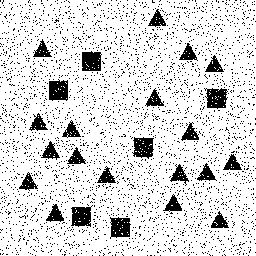
Squares: 6
Triangles: 18
Stars: 0
Total shapes: 24